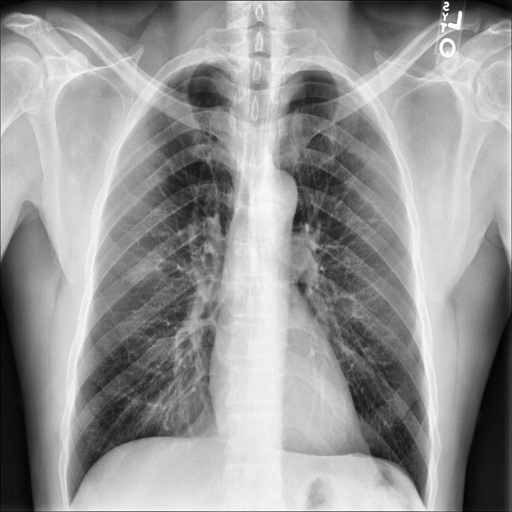
Finding: NORMAL